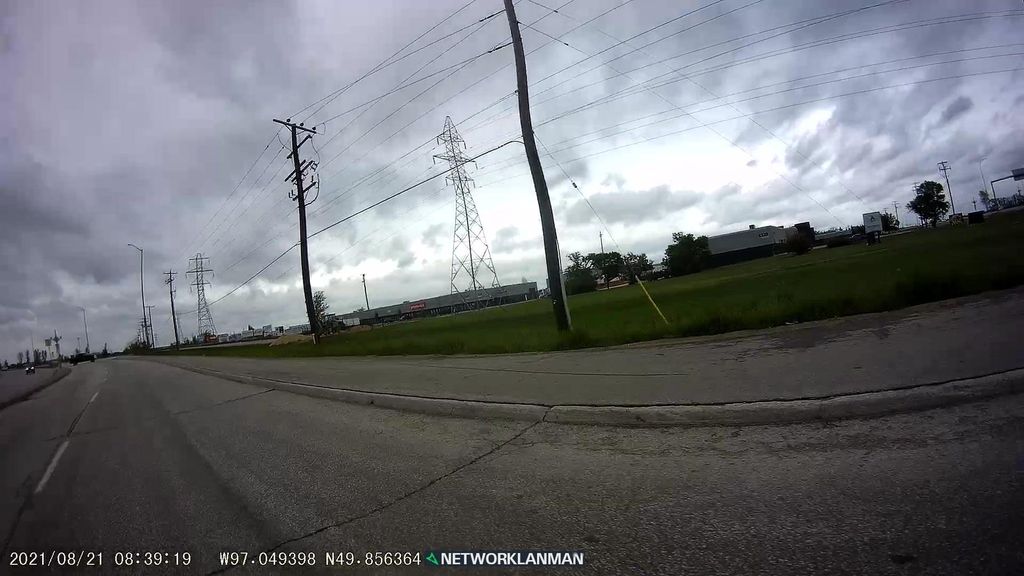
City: winnipeg